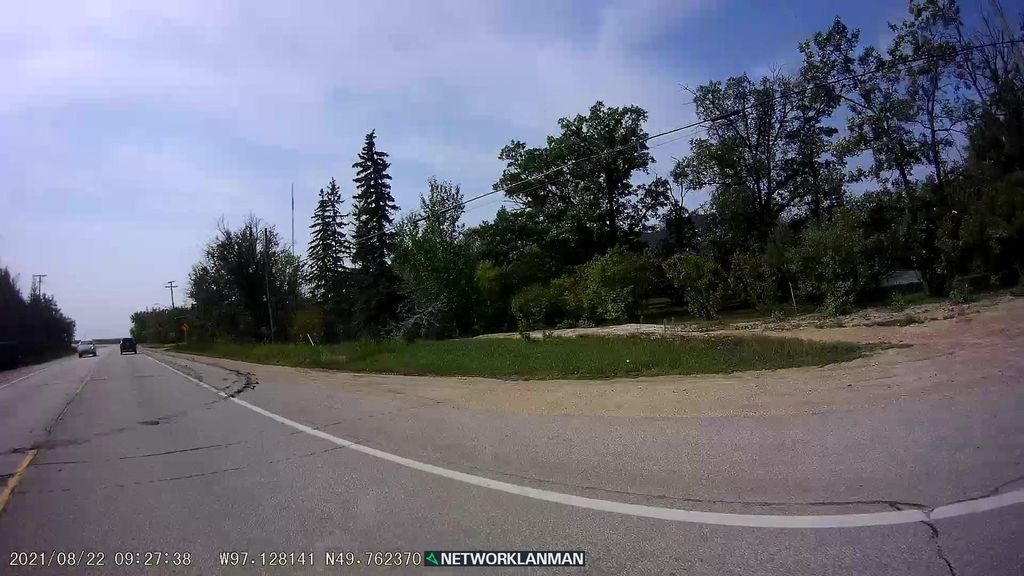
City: winnipeg